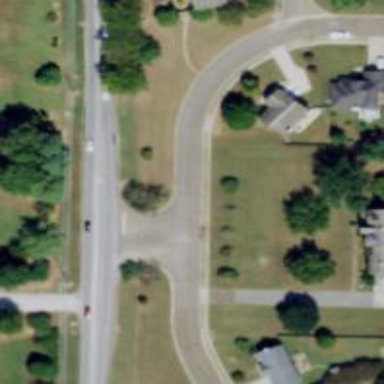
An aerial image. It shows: Residential road.